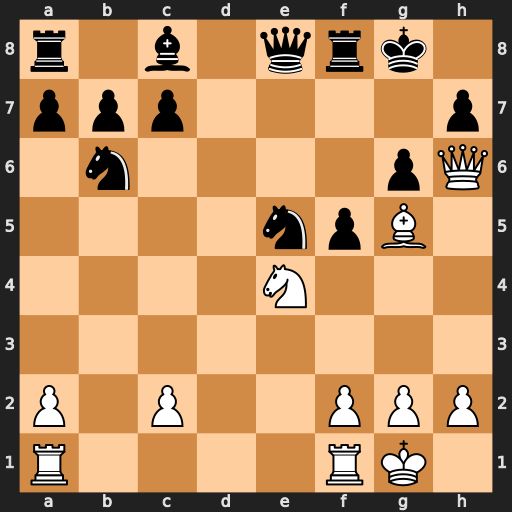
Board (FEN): r1b1qrk1/ppp4p/1n4pQ/4npB1/4N3/8/P1P2PPP/R4RK1
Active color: w
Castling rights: -
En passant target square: -
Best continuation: Nf6+ Rxf6 Bxf6 Qf8 Qxf8+ Kxf8 Bxe5